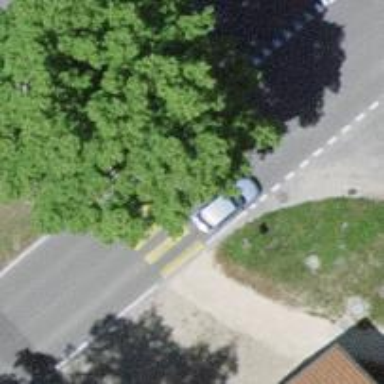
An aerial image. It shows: Marked crossing on the road.